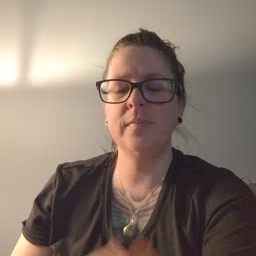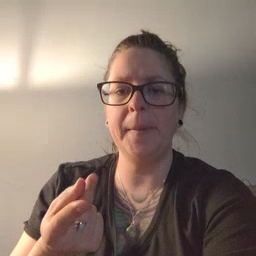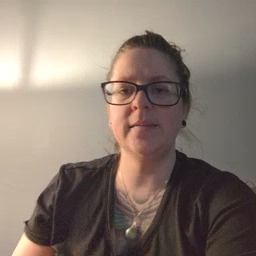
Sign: puppy